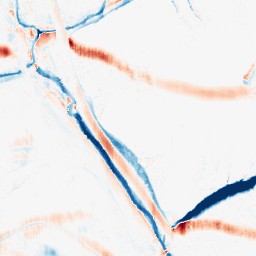
Category: morphological
Decomposition family: morphological_ellipse
Decomposition parameters: operation: average
width: 20
height: 5
Upsampling method: regularized
Upsampling parameters: scale: 4
lambda_reg: 0.01
Upsampling scale: 4